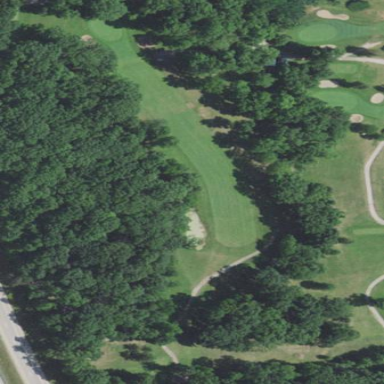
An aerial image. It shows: Area of rough grass used for golf.